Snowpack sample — Buffalo Mountain, Silverthorne, Colorado, USA (2/22/26, 2:02 PM MST)
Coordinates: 39.622, -106.113
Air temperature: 33 °F
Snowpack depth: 63 cm
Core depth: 50 cm
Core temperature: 26.6 °F
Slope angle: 11°, slope face: 116°
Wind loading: low
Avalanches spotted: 0
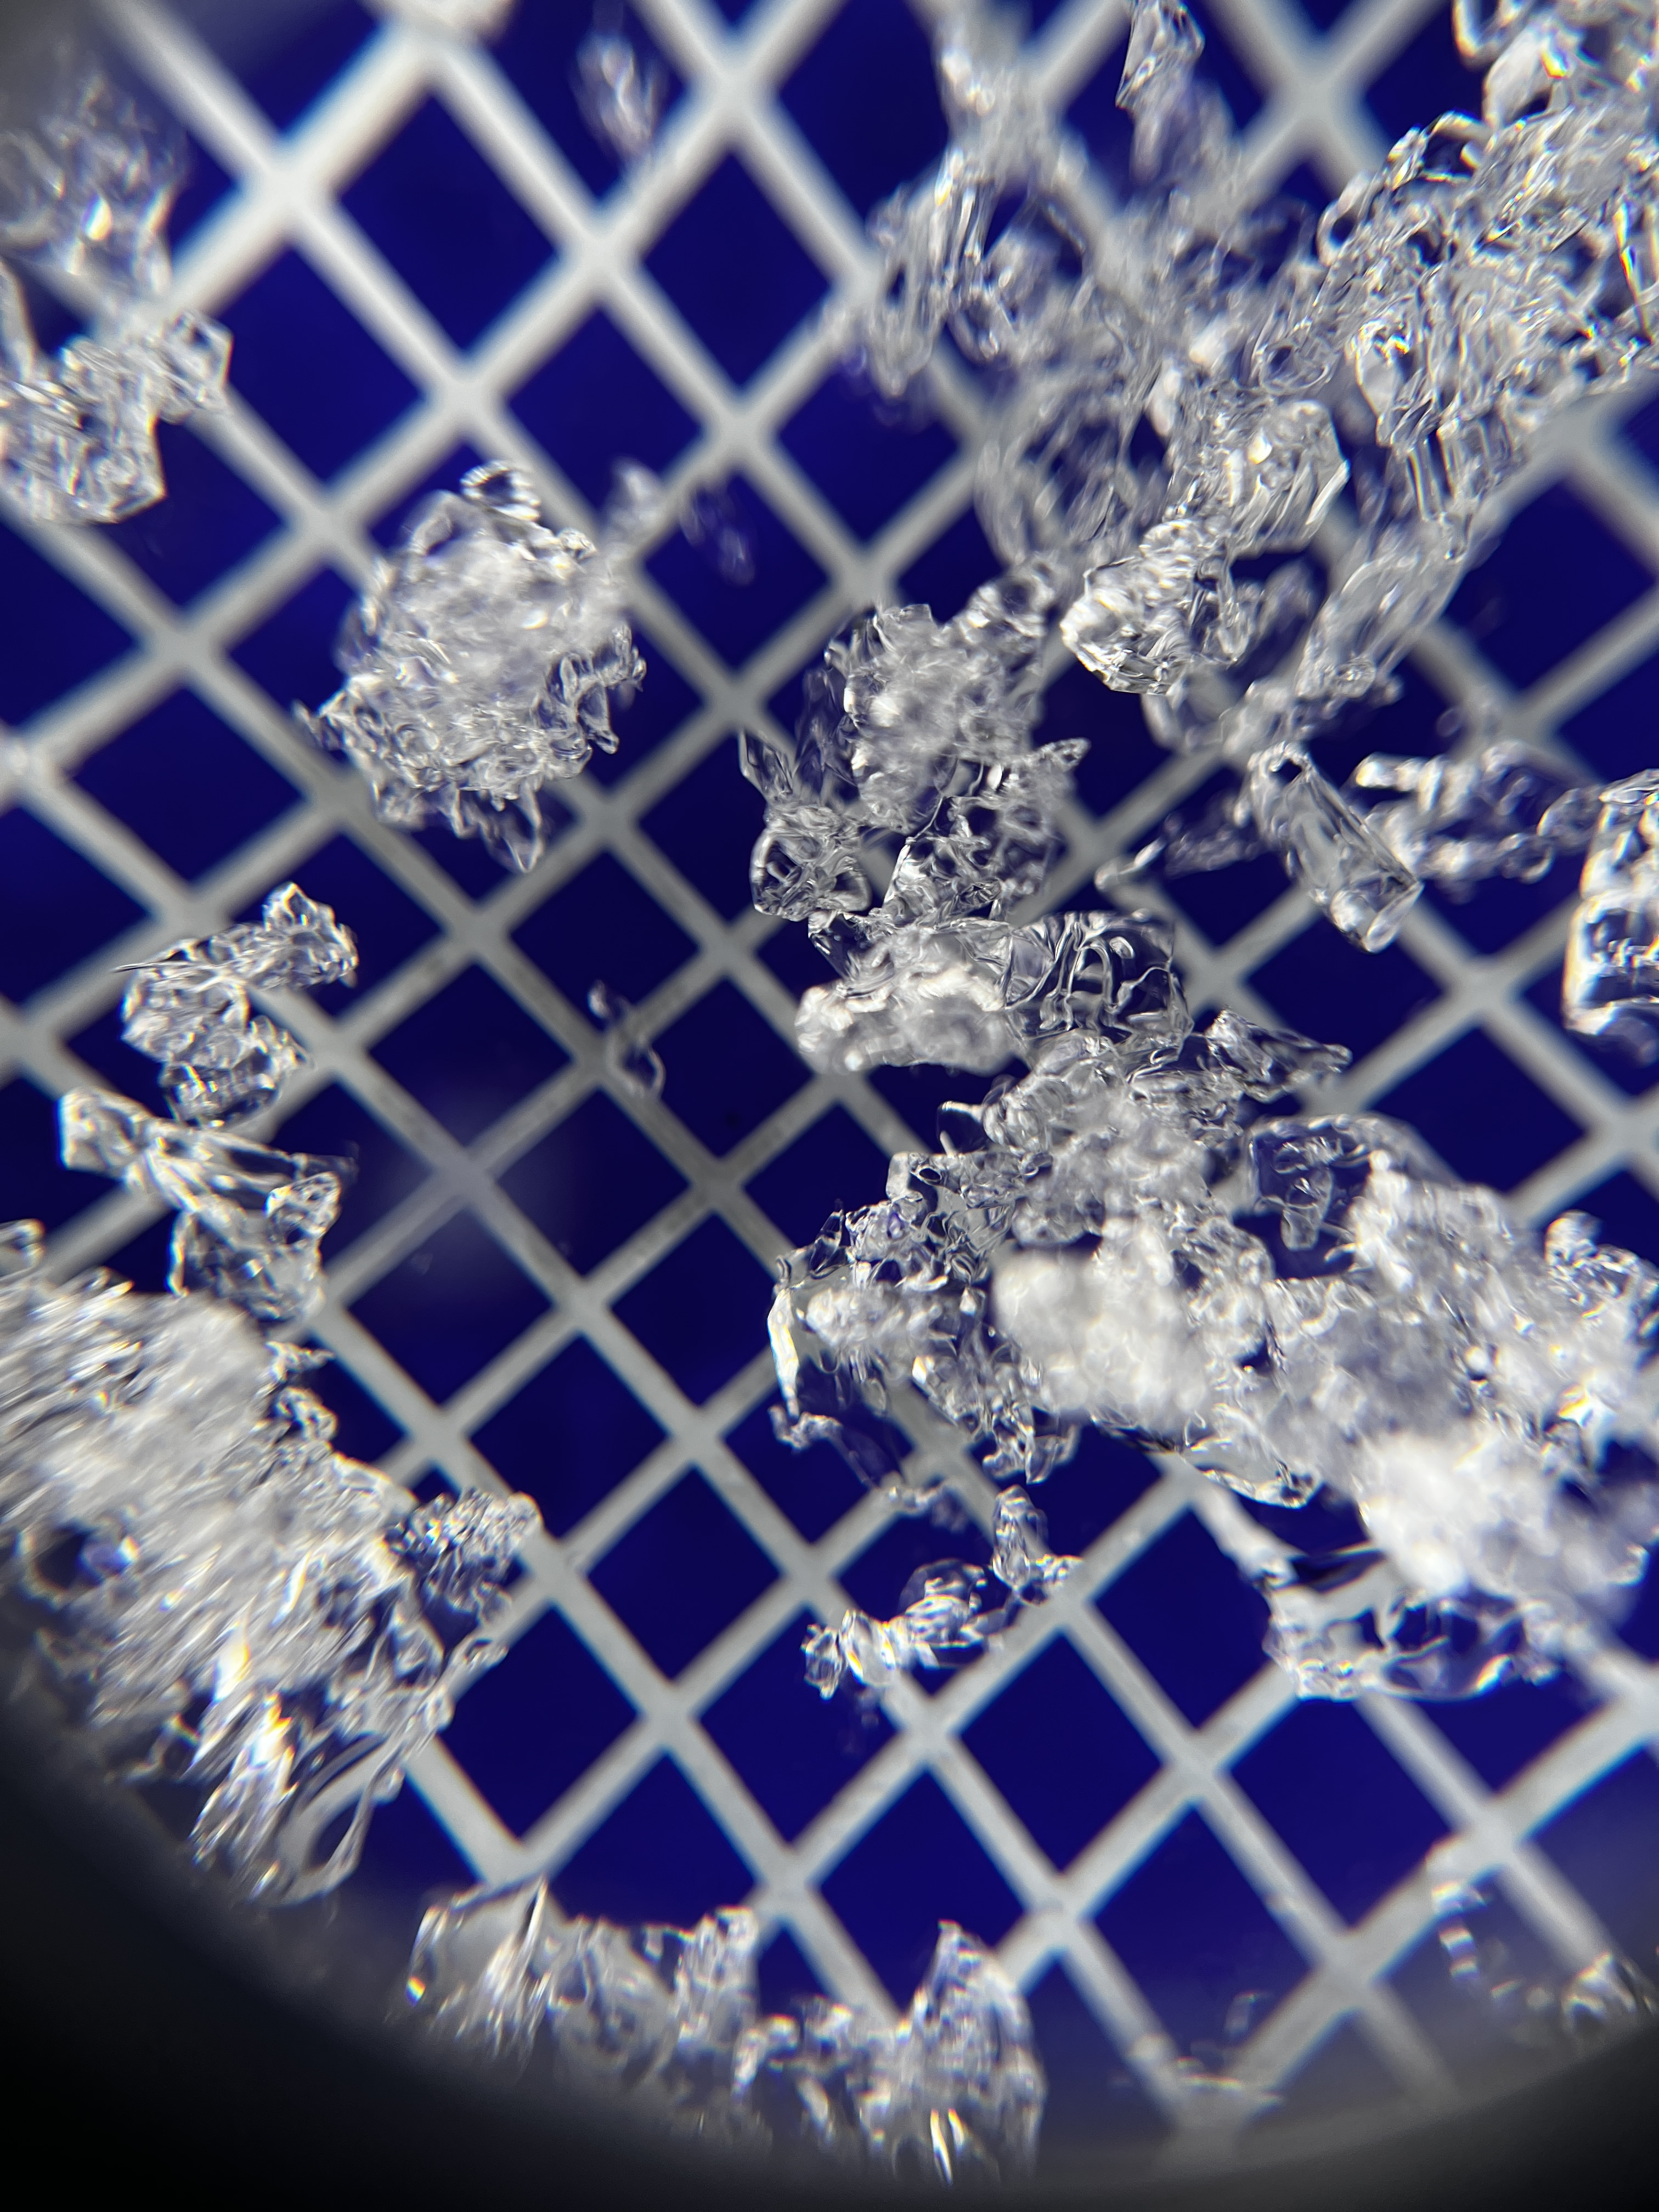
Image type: magnified_profile
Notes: In a firebreak similar to site 1, minimal wind loading with no spotted avalanches (not many faces in view though)